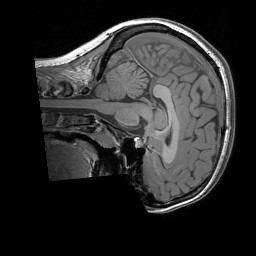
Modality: T1w
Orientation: sagittal
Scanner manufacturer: siemens
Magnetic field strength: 3 T
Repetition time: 1.83 s
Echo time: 0.00303 s